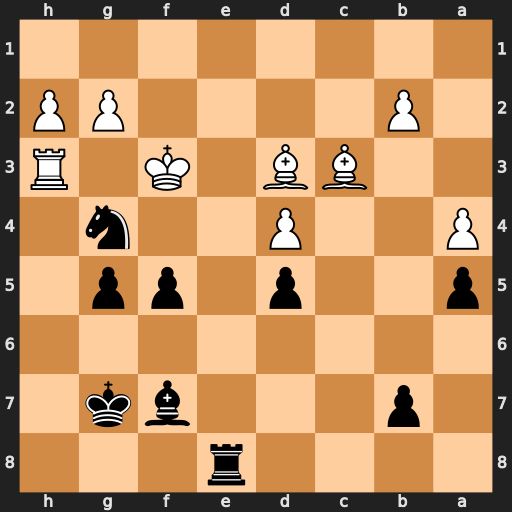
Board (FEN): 4r3/1p3bk1/8/p2p1pp1/P2P2n1/2BB1K1R/1P4PP/8
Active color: b
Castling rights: -
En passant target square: -
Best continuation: Re3#